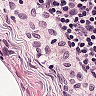
Metastatic tissue present: no